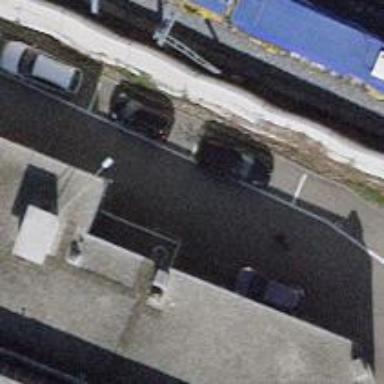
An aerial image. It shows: Parking available on the street side.